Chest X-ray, AP view. Patient: 43 years old, sex F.
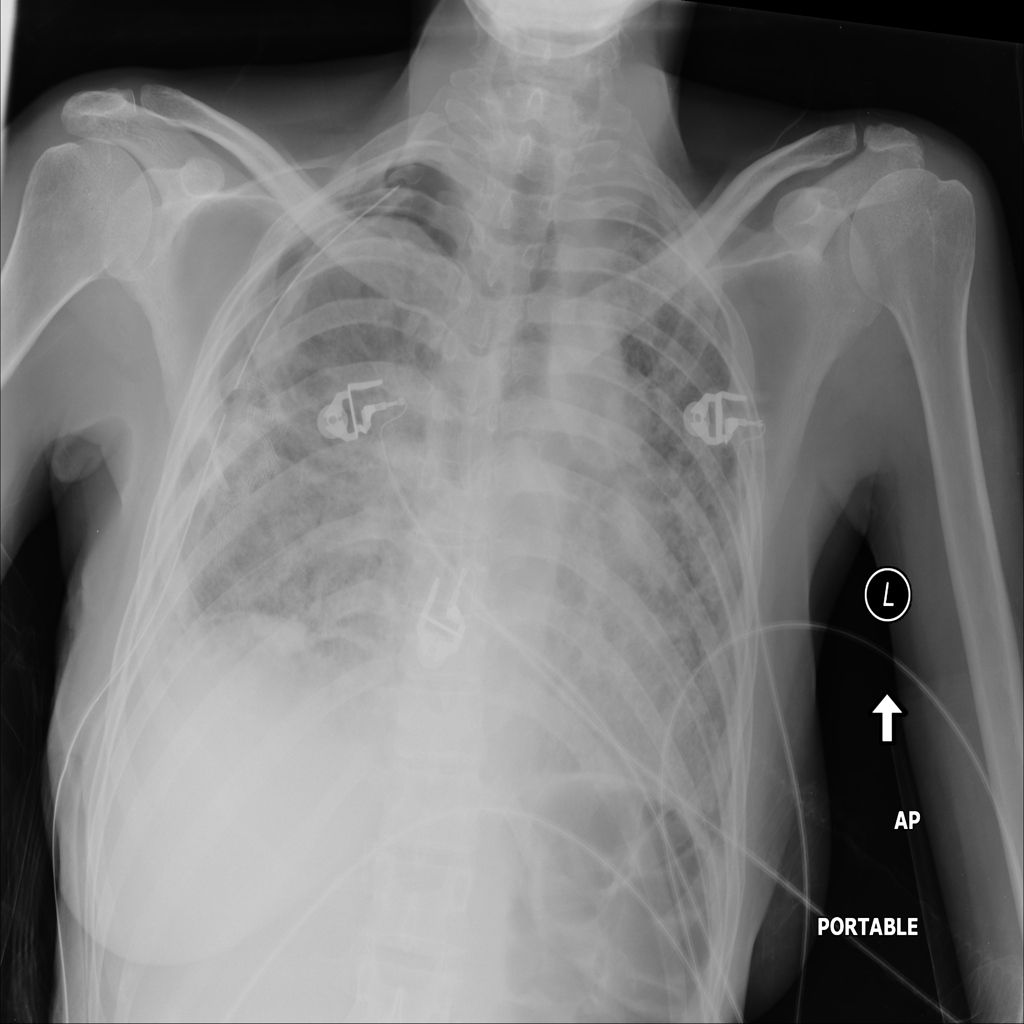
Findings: Edema, Infiltration, Pneumonia, Pneumothorax